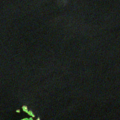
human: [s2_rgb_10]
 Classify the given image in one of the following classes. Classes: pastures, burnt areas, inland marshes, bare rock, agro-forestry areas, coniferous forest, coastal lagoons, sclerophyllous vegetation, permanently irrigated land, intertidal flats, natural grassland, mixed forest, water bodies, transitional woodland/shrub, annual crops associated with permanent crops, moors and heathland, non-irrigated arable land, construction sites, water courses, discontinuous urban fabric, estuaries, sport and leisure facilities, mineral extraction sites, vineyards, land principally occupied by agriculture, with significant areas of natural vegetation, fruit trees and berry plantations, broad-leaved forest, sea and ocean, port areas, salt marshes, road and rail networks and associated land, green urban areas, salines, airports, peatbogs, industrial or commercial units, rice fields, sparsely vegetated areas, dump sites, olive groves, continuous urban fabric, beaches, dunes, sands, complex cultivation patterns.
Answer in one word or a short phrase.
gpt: water bodies